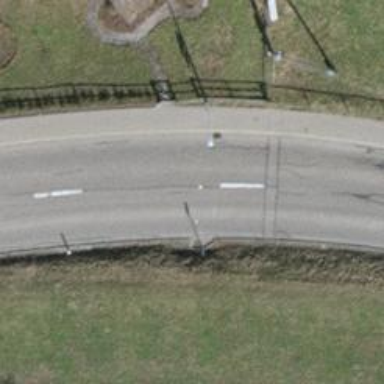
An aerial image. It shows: Tertiary road with asphalt surface.